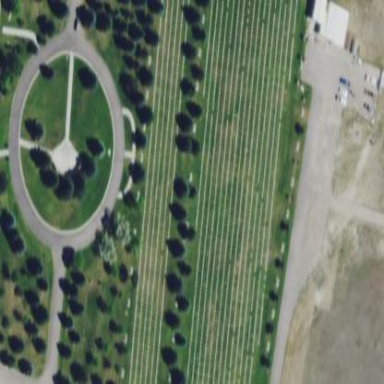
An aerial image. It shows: Cemetery.